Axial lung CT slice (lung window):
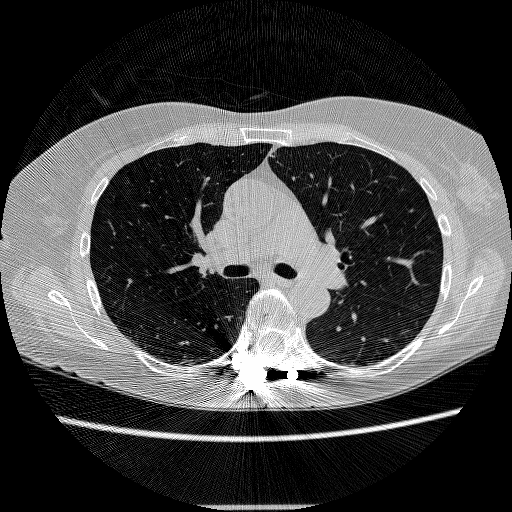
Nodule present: no